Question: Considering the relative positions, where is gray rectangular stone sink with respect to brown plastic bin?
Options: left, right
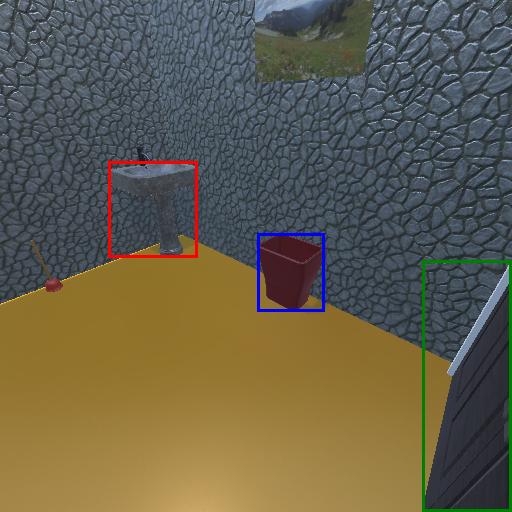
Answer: left